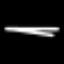
Label: line